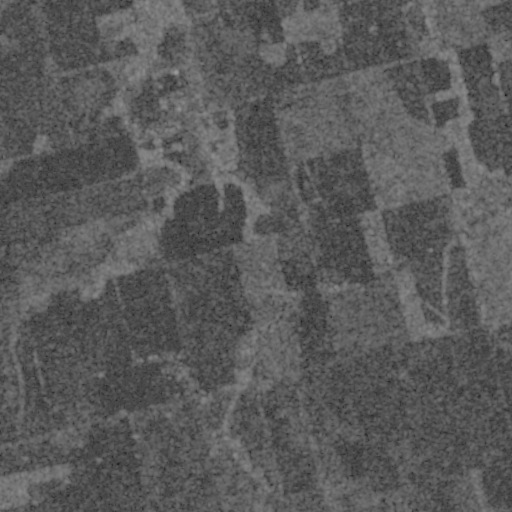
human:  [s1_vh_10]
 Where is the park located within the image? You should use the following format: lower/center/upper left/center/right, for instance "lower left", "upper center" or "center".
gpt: The park is located in the upper center of the image.
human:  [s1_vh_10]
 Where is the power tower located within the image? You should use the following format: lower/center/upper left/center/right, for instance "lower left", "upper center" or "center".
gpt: There is no power tower in the image.

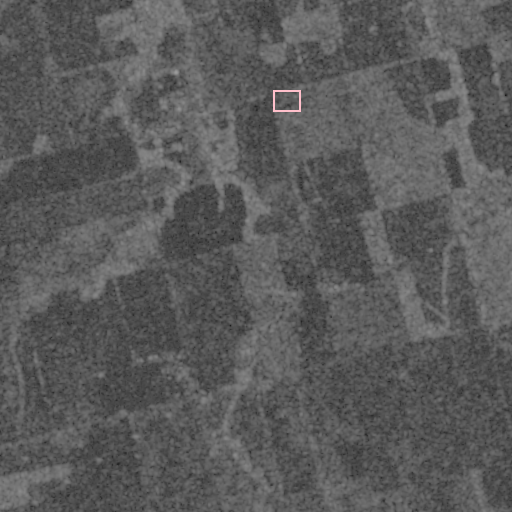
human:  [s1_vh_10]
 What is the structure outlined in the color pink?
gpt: The structure outlined in pink is a park.
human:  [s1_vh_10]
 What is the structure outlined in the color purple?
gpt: There is no purple outline.